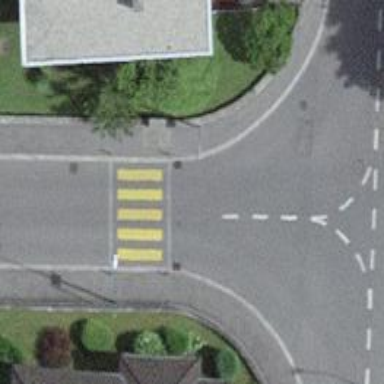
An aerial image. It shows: Zebra crossing on the road.